Question: I am integrating the Facebook Api in my apps.
Always works fine since some days ago that always ask my users type a captcha before post.
Has anybody any idea why it happens now?

For open the dialog, I use:
'''
[delegate.facebook dialog:@"stream.publish"
andParams:params
andDelegate:delegate];
'''
Thnks
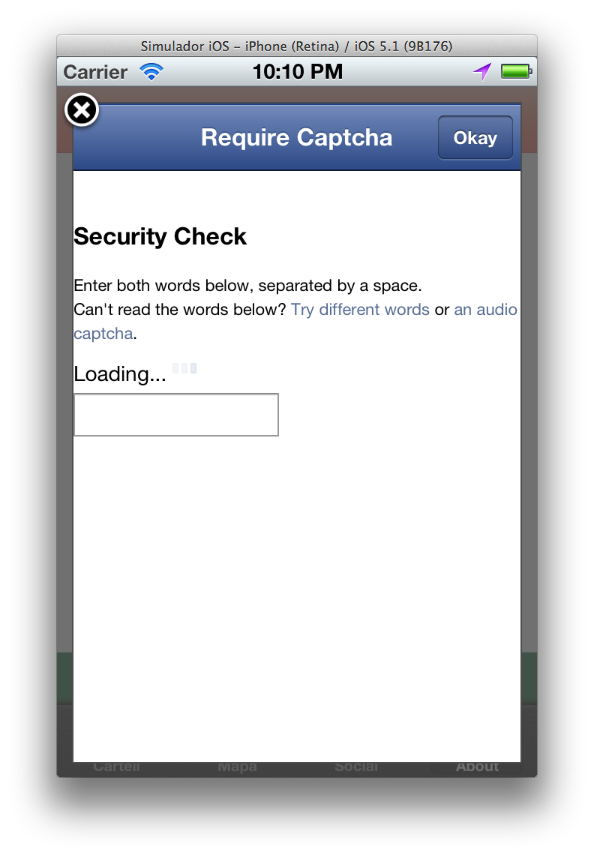
Answer: This is almost certainly related to the specific link you're sharing, it's most likely because the domain you're sharing the links on is being reported as spam or is a redirector or URL shortening service
There's no way to prevent it, but if you're sharing links to a well-known redirector, maybe try hosting the content on your own domain instead